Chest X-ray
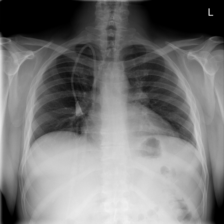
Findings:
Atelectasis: negative
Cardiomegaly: negative
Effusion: negative
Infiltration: negative
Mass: negative
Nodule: negative
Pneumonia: negative
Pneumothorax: negative
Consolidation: negative
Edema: negative
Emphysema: negative
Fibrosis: negative
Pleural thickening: negative
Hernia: negative